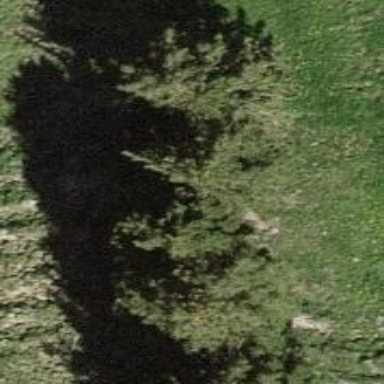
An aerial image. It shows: Needle-leaved tree in natural setting.